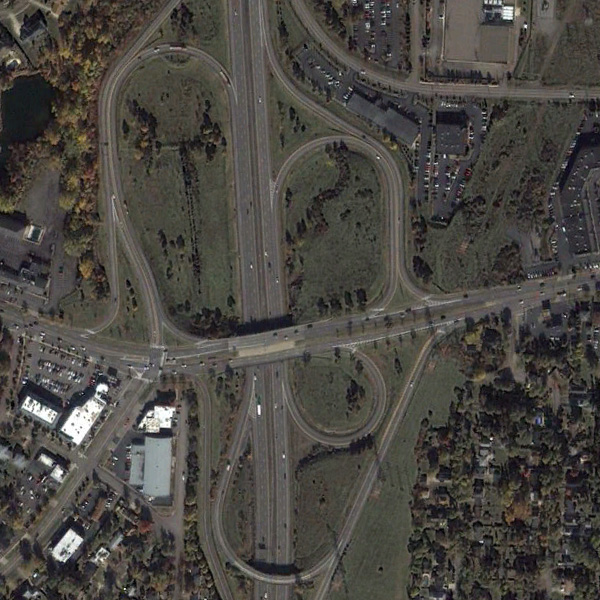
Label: Viaduct